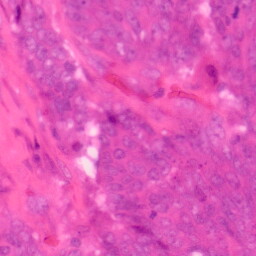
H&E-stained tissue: Colon